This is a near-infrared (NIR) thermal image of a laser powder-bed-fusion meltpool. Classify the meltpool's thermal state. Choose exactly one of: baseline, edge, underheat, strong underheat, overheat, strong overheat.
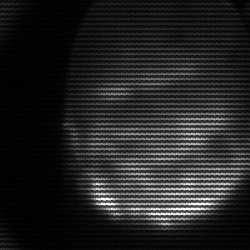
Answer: edge